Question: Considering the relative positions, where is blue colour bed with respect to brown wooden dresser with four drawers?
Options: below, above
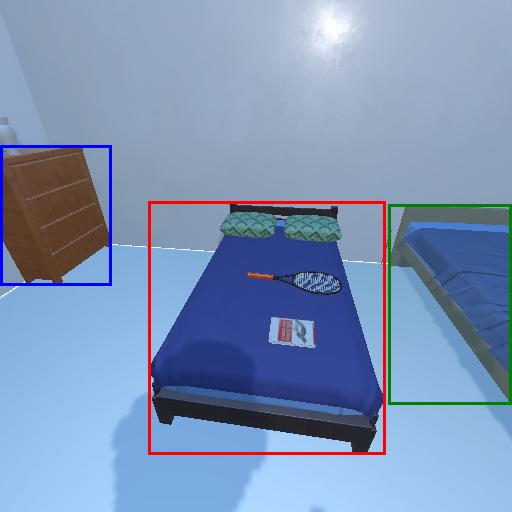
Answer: below